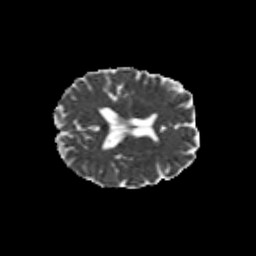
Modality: MD
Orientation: axial
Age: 35
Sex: female
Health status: healthy
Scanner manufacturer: siemens
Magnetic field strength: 3 T
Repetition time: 10.8 s
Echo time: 0.082 s